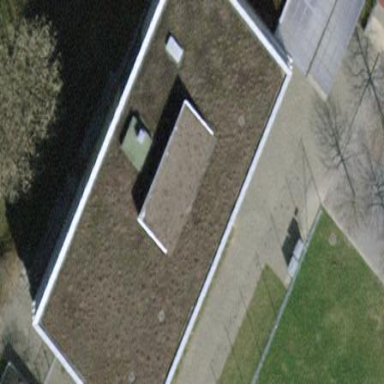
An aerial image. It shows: School building.